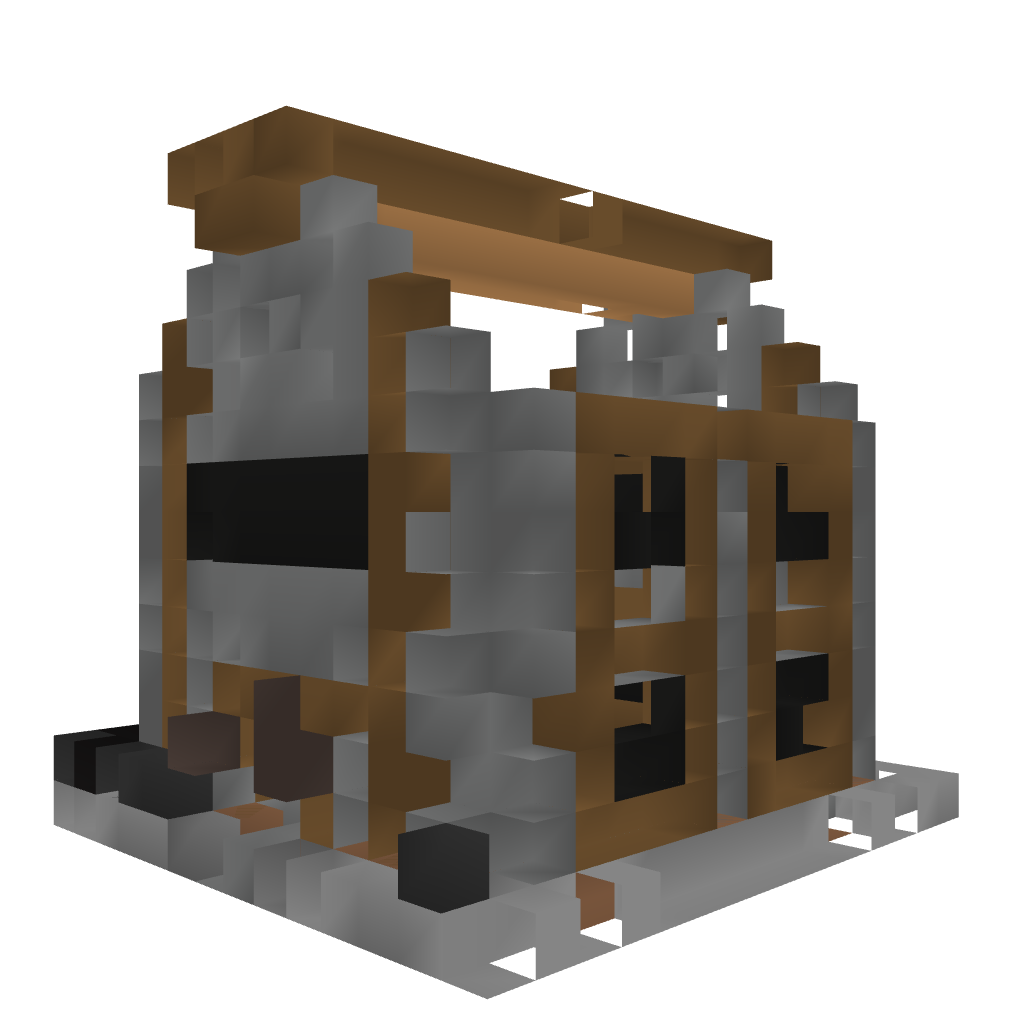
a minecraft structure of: Medieval Style House IV